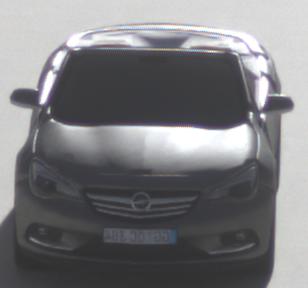
Make: Opel
Model: Cascada 1.4 Turbo
Detailed model: Cascada
Model produced from: 2013/03
Model produced until: 2015/01
Doors: 2
Color: gray
Road condition: dry road
Daytime: morning or afternoon
Contrast: high contrast